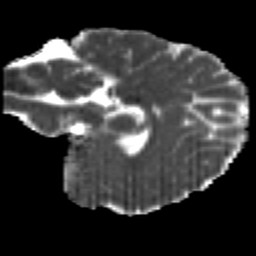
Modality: MD
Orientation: sagittal
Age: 21
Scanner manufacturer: siemens
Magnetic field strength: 3 T
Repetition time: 2.2 s
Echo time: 0.084 s